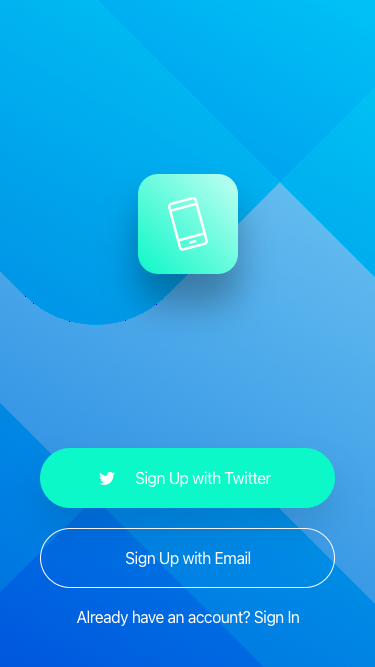
Text in this UI design:
Already have an account? Sign In
Sign Up with Email
Sign Up with Twitter